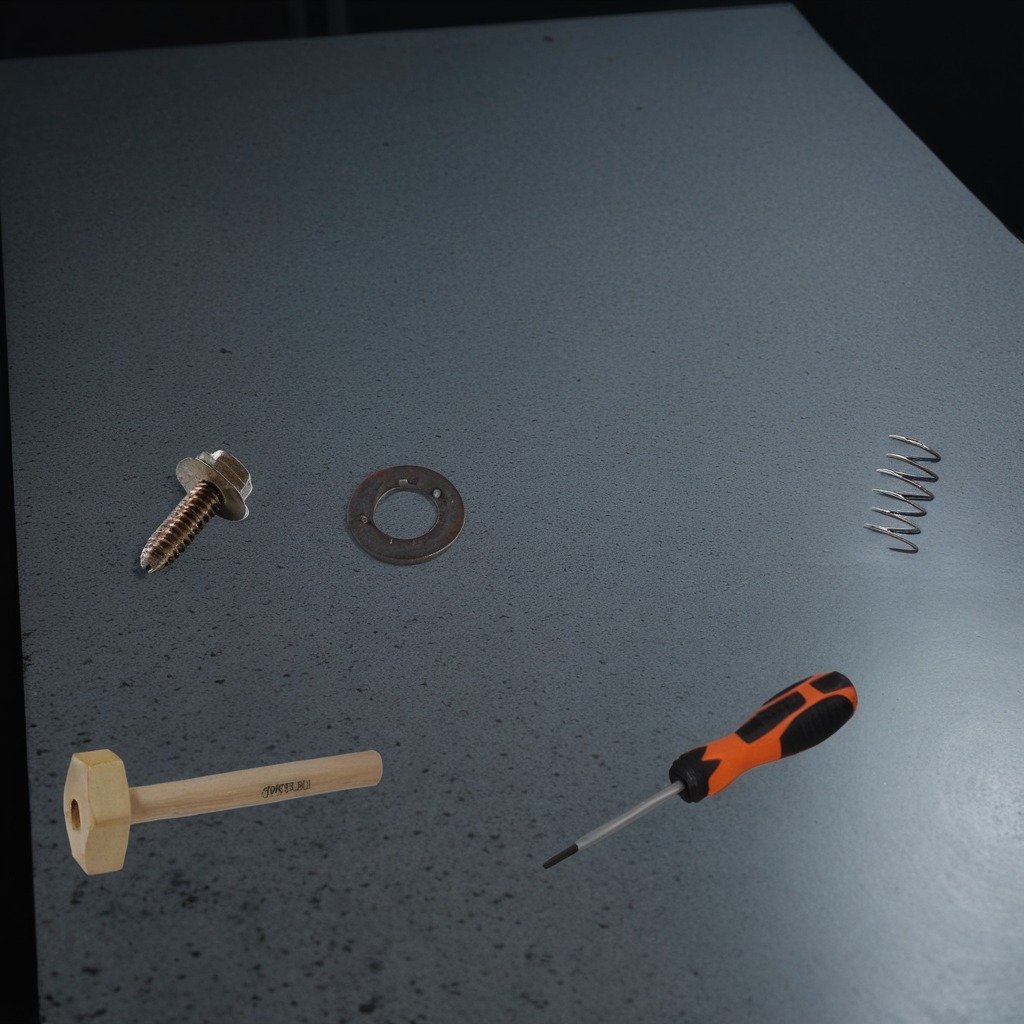
A flat metal washer, a hammer, a metal machine screw, a coiled metal spring, and a screwdriver are lying on the granite table.